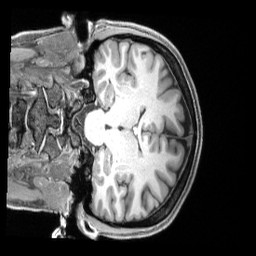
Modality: T1w
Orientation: coronal
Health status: healthy
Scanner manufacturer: siemens
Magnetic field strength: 3 T
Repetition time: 2.4 s
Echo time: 0.00222 s